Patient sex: M
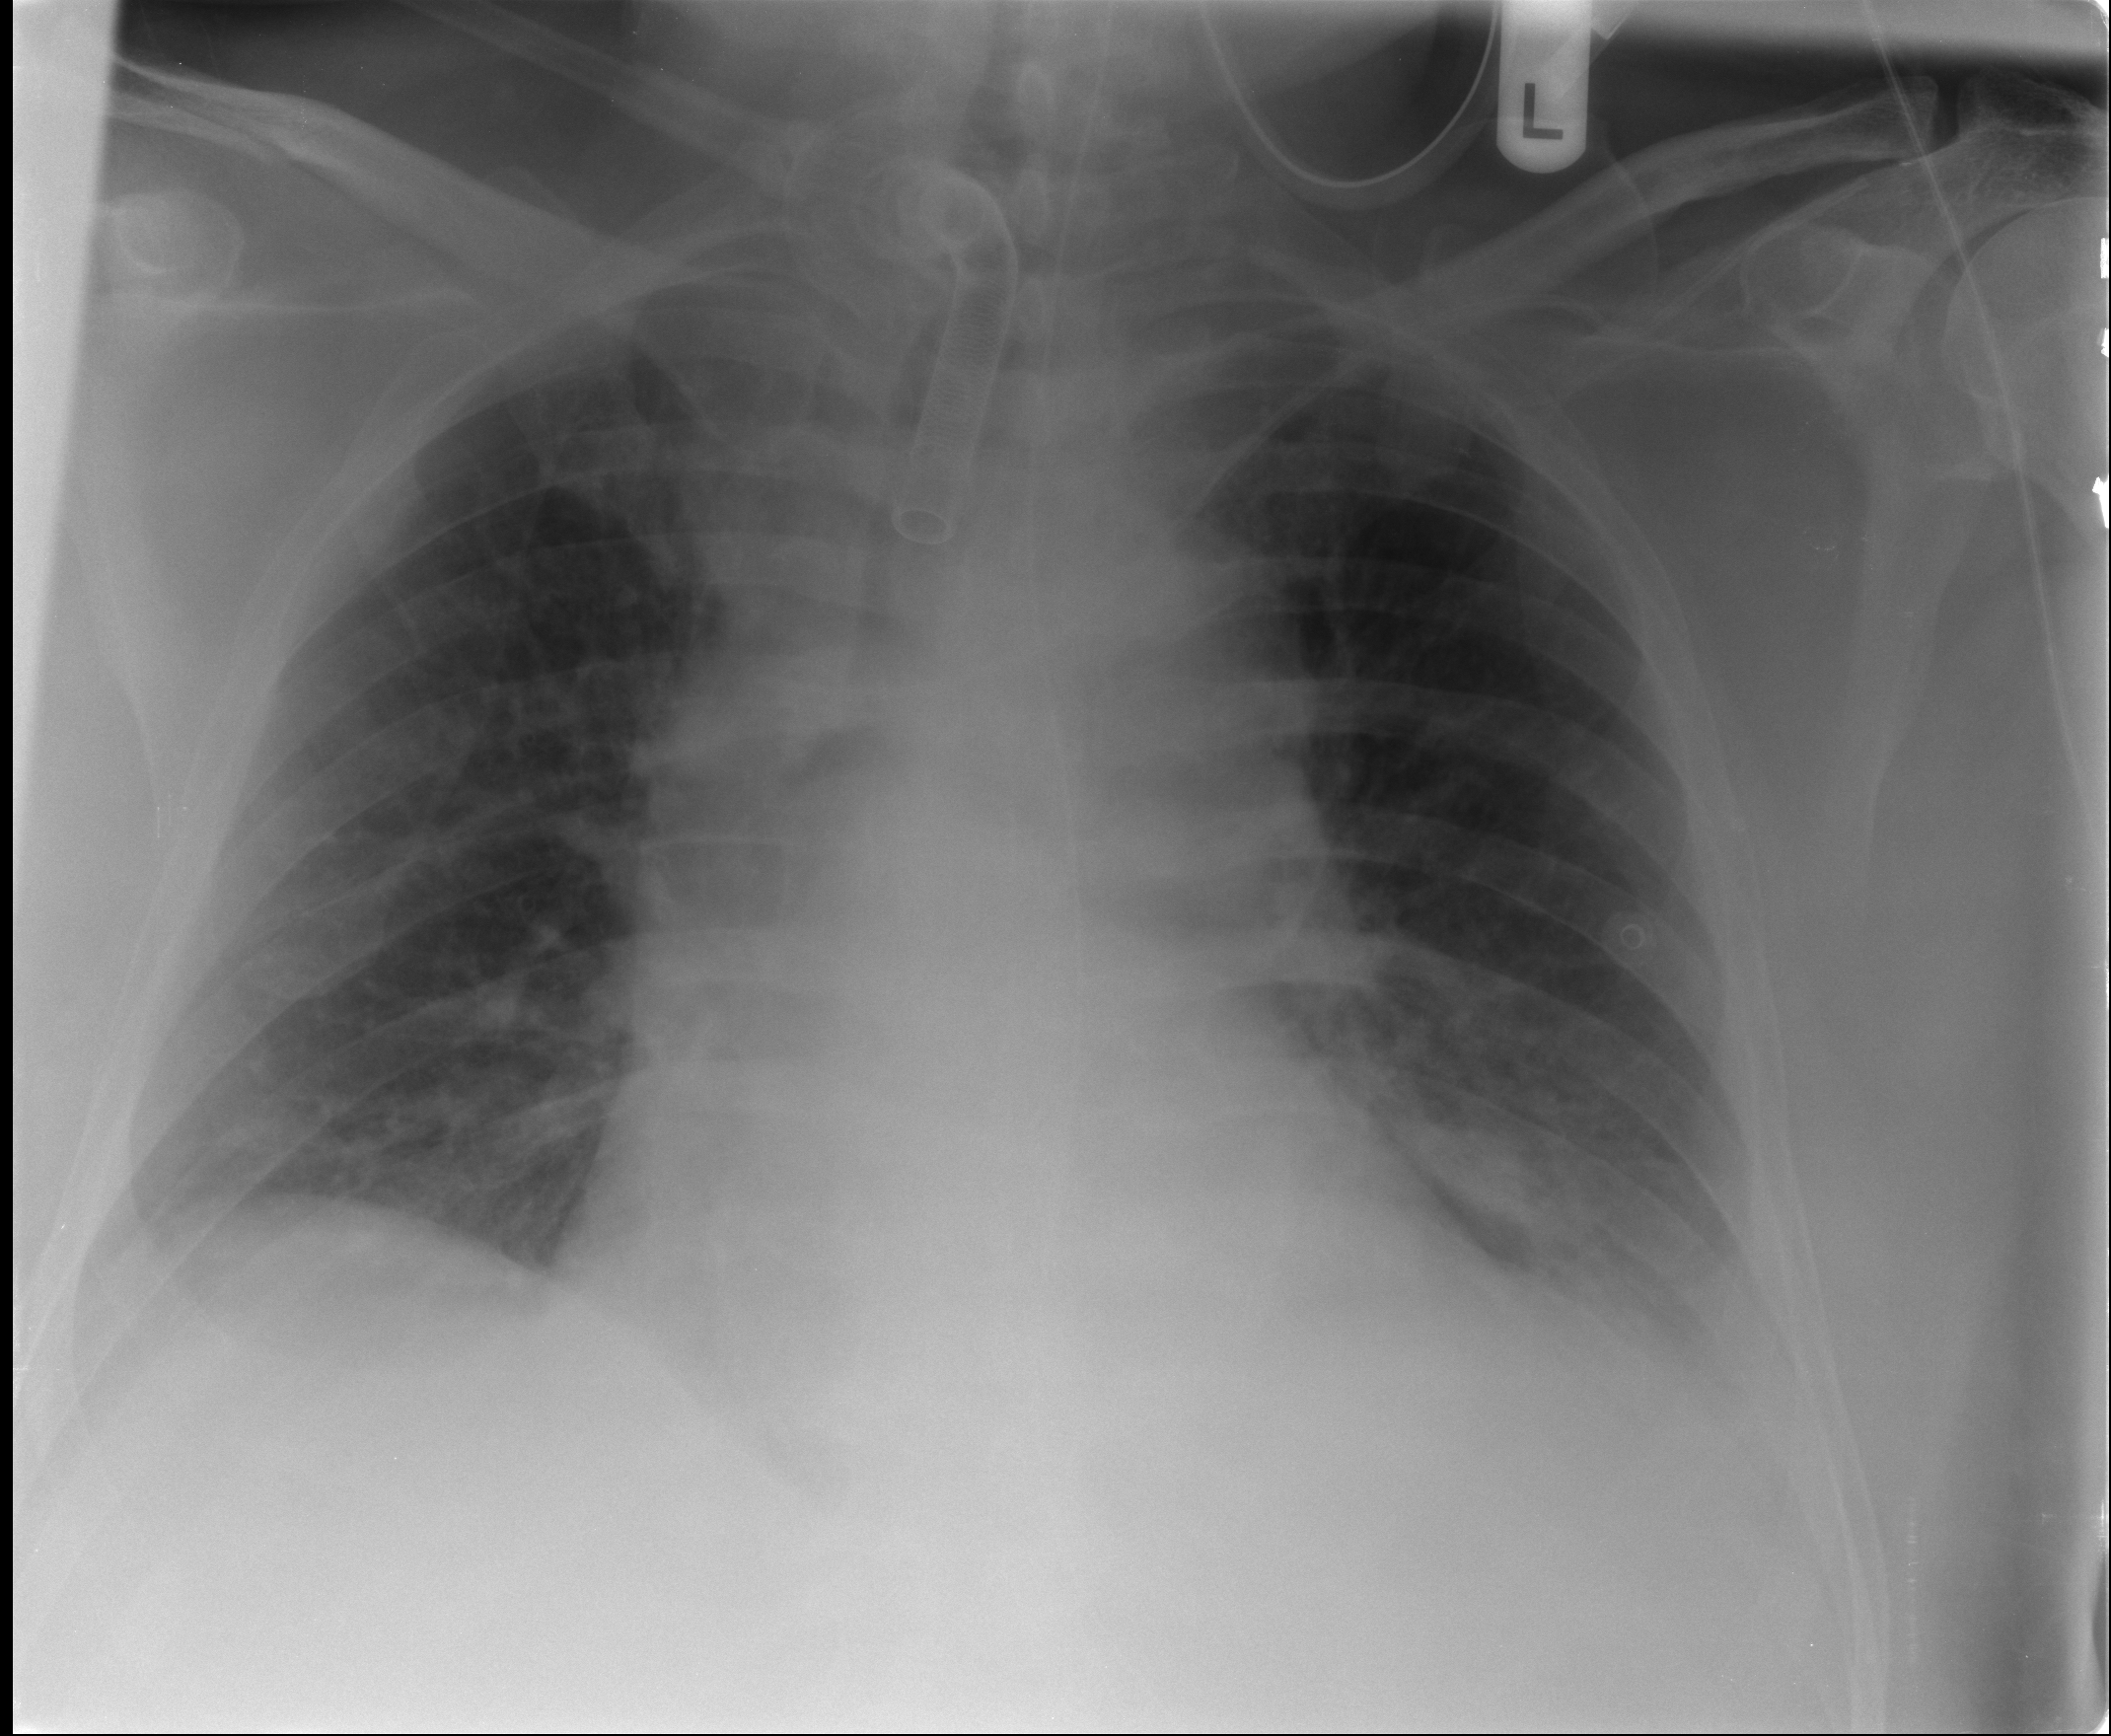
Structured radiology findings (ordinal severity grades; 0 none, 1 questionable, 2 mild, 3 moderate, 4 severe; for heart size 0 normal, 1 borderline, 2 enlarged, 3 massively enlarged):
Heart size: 2
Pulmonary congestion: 2
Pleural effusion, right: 0
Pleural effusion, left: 2
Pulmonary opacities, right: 0
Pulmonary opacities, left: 0
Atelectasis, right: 2
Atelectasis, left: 2